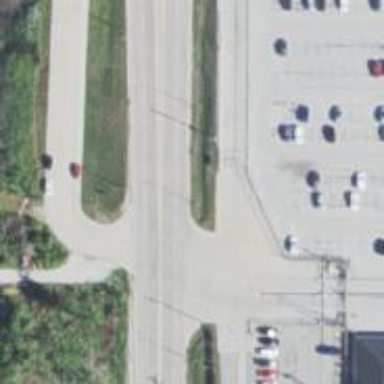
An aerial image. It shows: Secondary road.